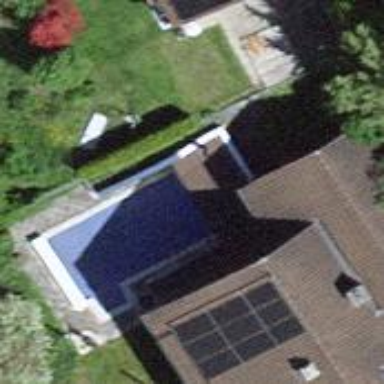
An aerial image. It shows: Swimming pool located in leisure land.